A scalogram (wavelet time-scale view) of one vibration snapshot from a rotating machine is shown. Classify the rotor condition as one of: normal, misalignment, unbalance, looseness.
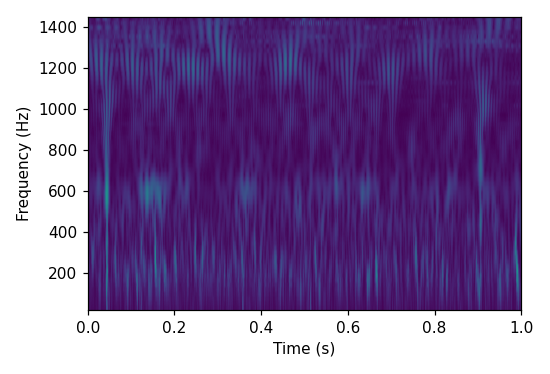
Answer: misalignment